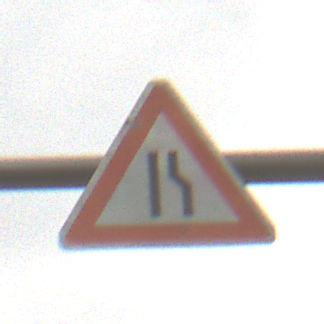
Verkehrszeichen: EinseitigVerengteFahrbahnRechts
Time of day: MorningAfternoon
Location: Outdoor (Nature)
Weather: Overcast
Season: NotSpecified
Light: Natural